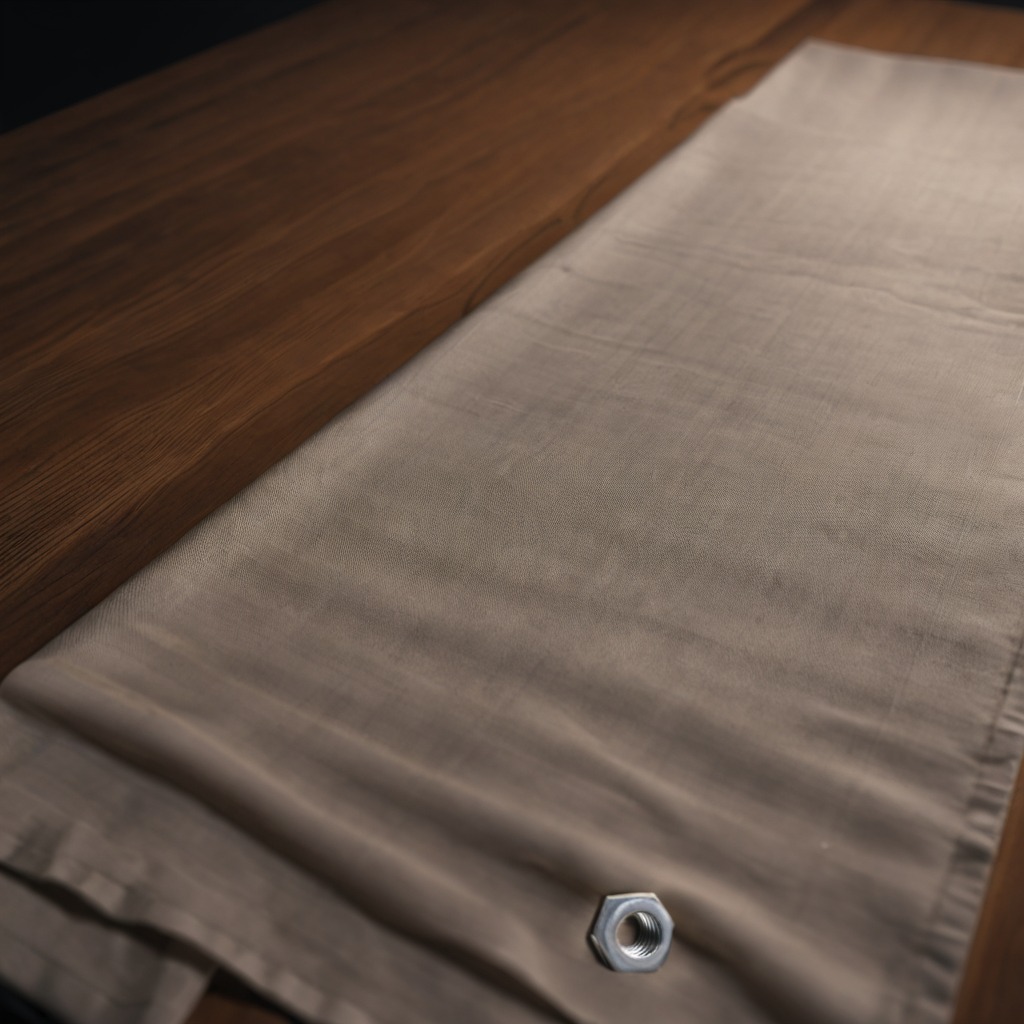
A metal nut lying on a wooden table inside a workshop at night dim ambient light soft shadows worn but beneath the cloth